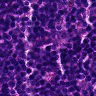
Metastatic tissue present: no